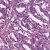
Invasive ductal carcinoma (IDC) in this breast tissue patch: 1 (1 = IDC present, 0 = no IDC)